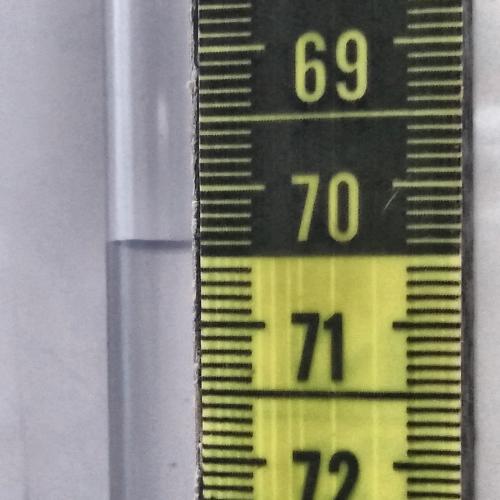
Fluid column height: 70.4 cm